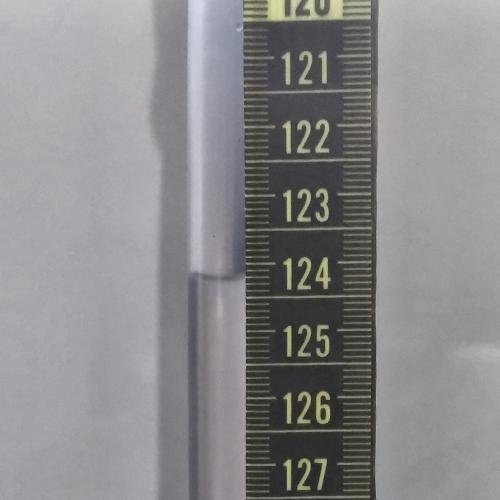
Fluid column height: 124.2 cm